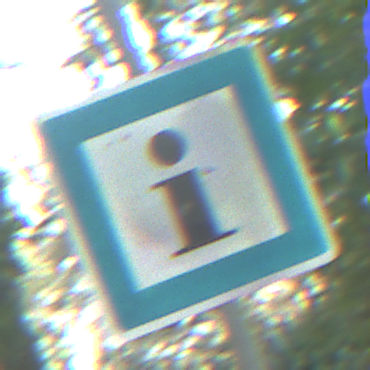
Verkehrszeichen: Informationsstelle
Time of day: Midday
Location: Outdoor (Nature)
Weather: Clear
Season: NotSpecified
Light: Natural